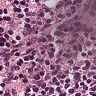
Metastatic tissue present: no